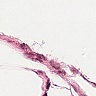
Metastatic tissue present: no